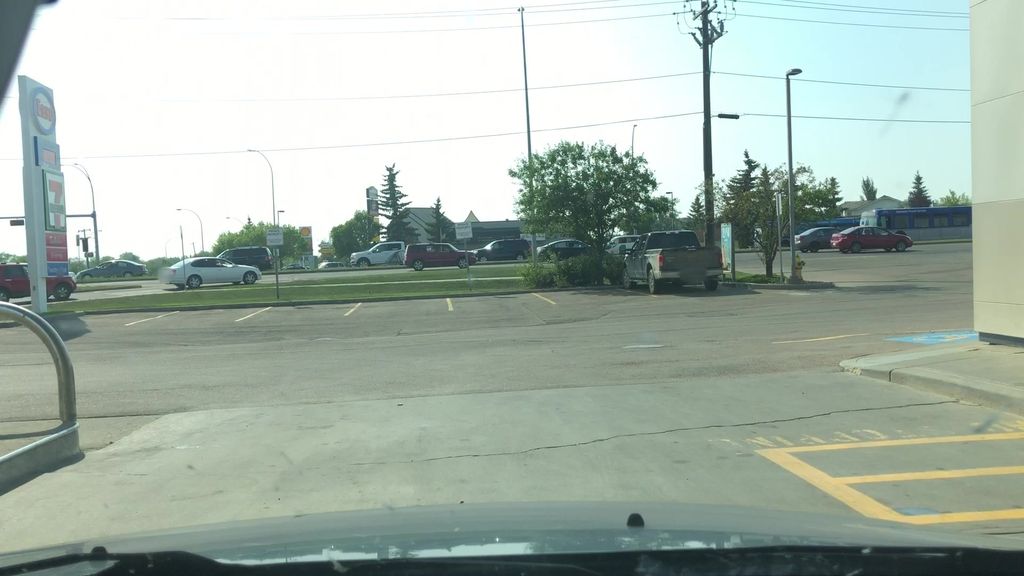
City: edmonton